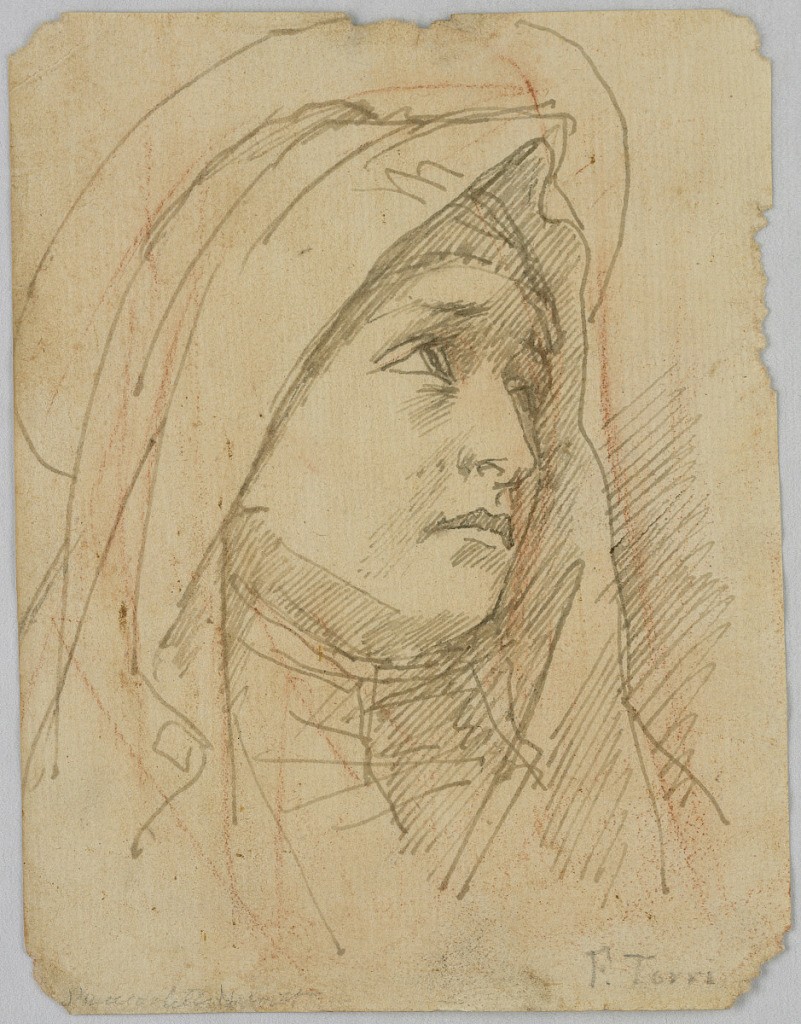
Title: Head of the Virgin
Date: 1820–1835
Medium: Red crayon, pen and ink on paper
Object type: Drawing
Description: Bust of the Virgin, facing right, with raised head and eyes.